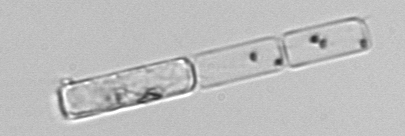
Label: Guinardia_delicatula_TAG_internal_parasite